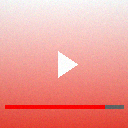
Screen state: on